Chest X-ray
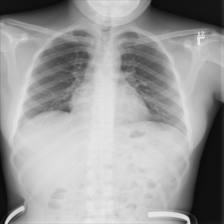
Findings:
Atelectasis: negative
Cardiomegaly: negative
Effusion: negative
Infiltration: negative
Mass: negative
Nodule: negative
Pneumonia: negative
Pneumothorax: negative
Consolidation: negative
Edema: negative
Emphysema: negative
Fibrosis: negative
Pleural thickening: negative
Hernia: negative